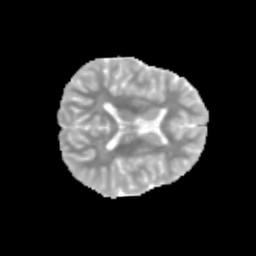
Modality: MD
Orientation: axial
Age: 13
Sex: female
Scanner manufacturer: siemens
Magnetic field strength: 3 T
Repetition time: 3.8 s
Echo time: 0.07 s